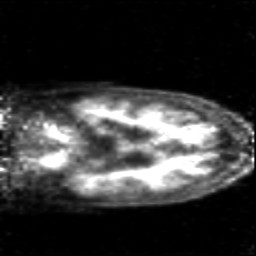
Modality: PET
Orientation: coronal
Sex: female
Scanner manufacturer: siemens